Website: lowes
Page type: review-order
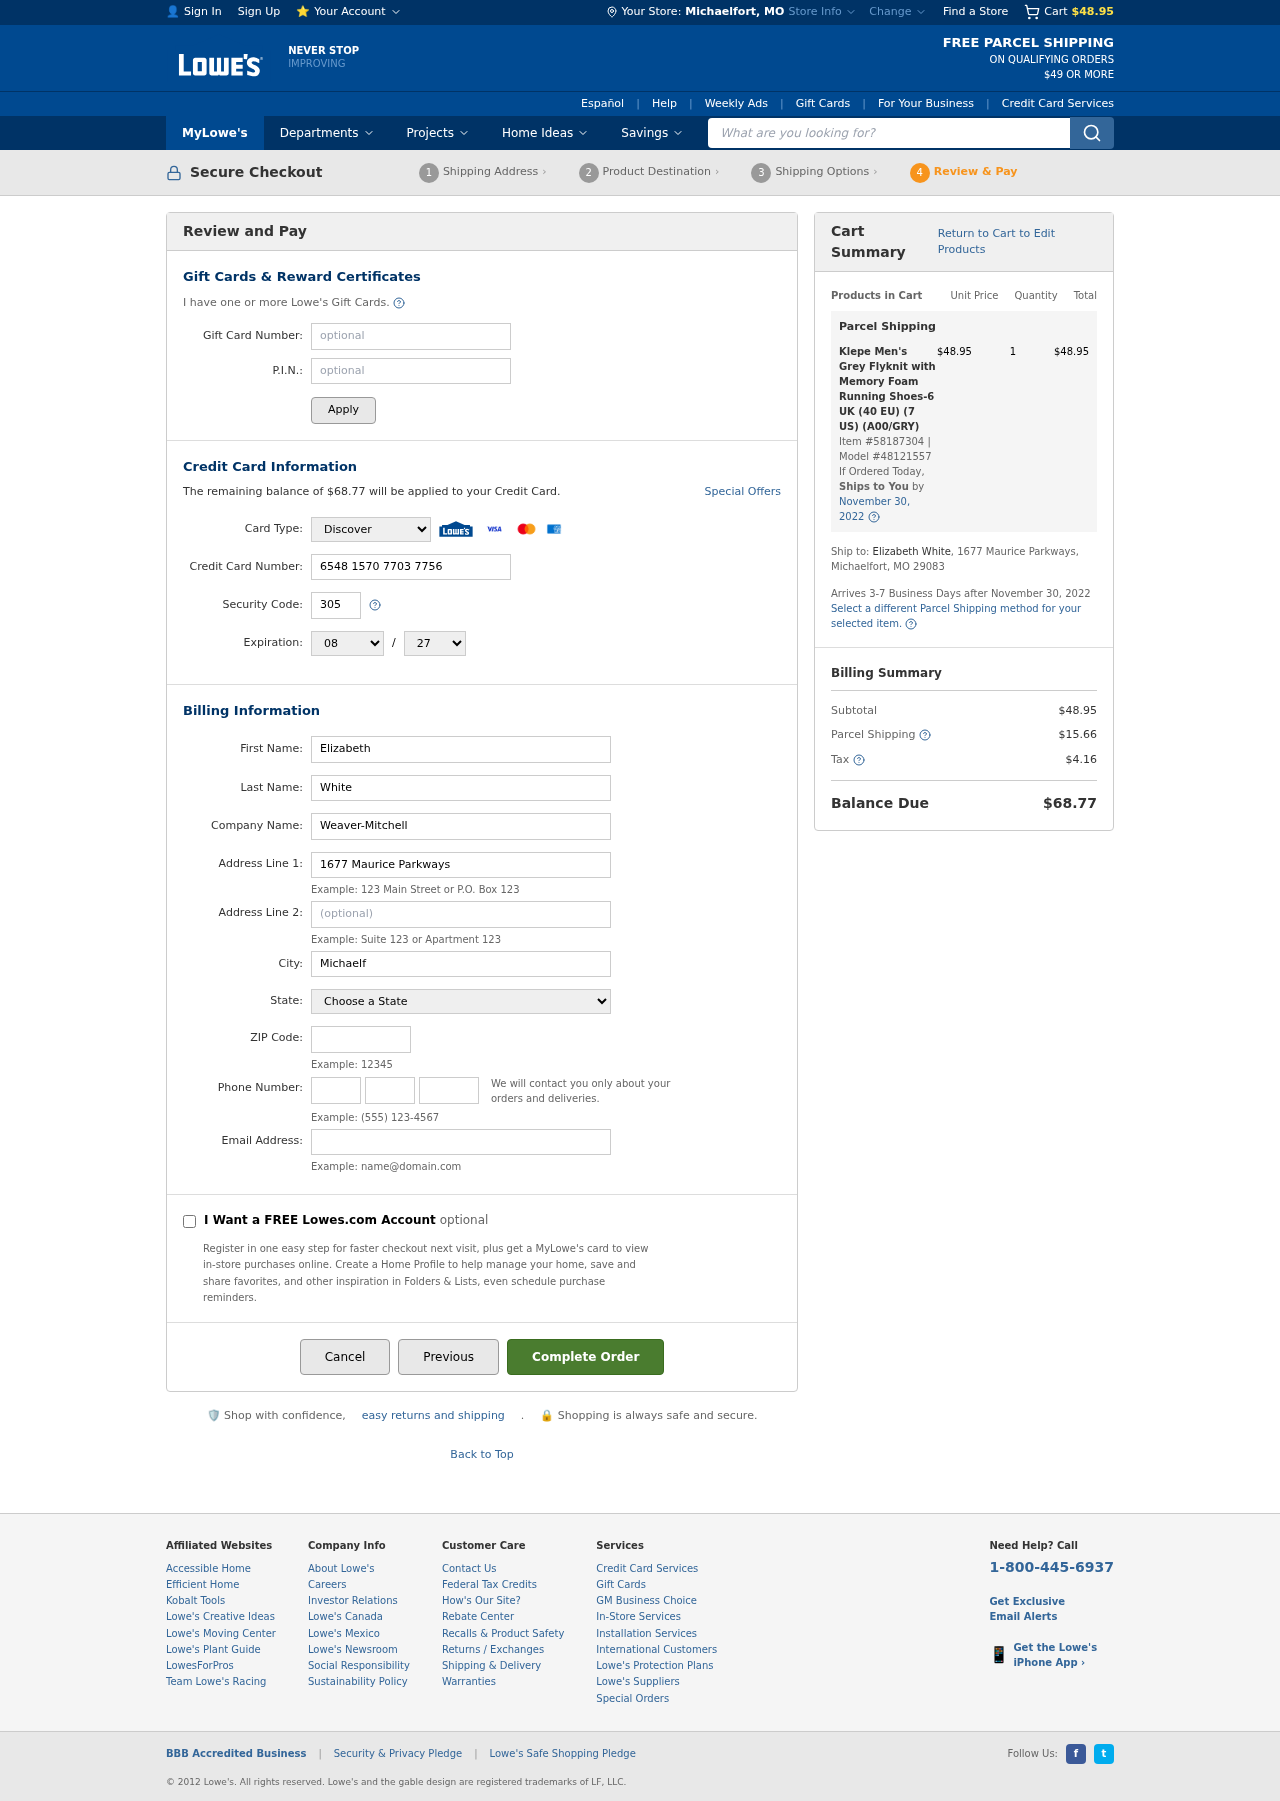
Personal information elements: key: PII_CARD_CVV
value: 305
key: PII_CARD_EXPIRY_MONTH
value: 08
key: PII_CARD_EXPIRY_YEAR
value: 27
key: PII_CARD_NUMBER
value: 6548 1570 7703 7756
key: PII_CARD_TYPE
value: Discover
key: PII_CITY
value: Michaelfort
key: PII_CITY_STATE
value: Michaelfort, MO
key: PII_COMPANY
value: Weaver-Mitchell
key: PII_EMAIL
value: elizabeth.white@hotmail.com
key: PII_FIRSTNAME
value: Elizabeth
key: PII_LASTNAME
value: White
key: PII_PHONE_AREA
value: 201
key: PII_PHONE_PREFIX
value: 205
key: PII_PHONE_SUFFIX
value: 6820
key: PII_POSTCODE
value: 29083
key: PII_STATE
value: Missouri
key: PII_STREET
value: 1677 Maurice Parkways
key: PII_STREET2
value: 1677 Maurice Parkways
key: PII_FULLNAME2
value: Elizabeth White
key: PII_STATE_ABBR
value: MO
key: PII_POSTCODE_FULL
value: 29083
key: PII_CITY_STATE_ZIP
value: Michaelfort, MO 29083
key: PII_POSTCODE_NUMERIC
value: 29083
Product elements: key: PRODUCT1_NAME
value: Klepe Men's Grey Flyknit with Memory Foam Running Shoes-6 UK (40 EU) (7 US) (A00/GRY)
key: PRODUCT1_PRICE
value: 48.95
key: PRODUCT1_QUANTITY
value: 1
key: PRODUCT1_ITEM_NUMBER
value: Item #58187304
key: PRODUCT1_MODEL_NUMBER
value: Model #48121557
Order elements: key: ORDER_SUBTOTAL
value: $48.95
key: ORDER_BALANCE_DUE
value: $68.77
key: ORDER_SHIPPING_DATE
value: November 30, 2022
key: ORDER_ITEM_TOTAL
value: $48.95
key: ORDER_SHIPPING_DATE2
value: November 30, 2022
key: ORDER_SHIPPING_COST
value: $15.66
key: ORDER_TAX
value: $4.16
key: ORDER_TOTAL
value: $68.77
Search elements: key: HEADER_SEARCH
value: What are you looking for?